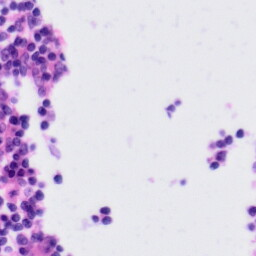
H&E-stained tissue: Tonsil